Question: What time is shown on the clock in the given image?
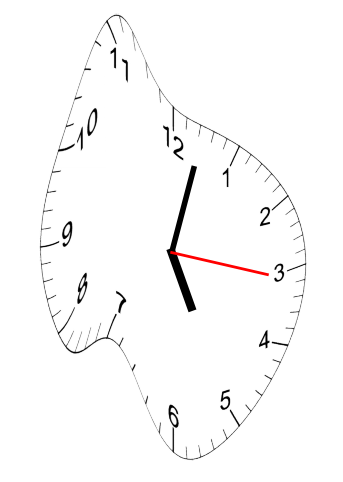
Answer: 05:02:16